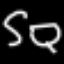
Label: squiggle